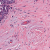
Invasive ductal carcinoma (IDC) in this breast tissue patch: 0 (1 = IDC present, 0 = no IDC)